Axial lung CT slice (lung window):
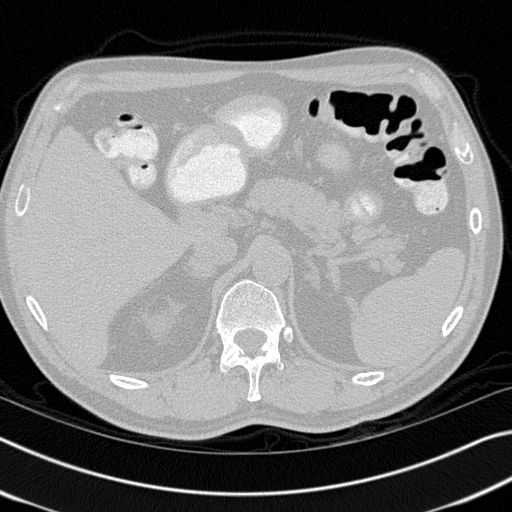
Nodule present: no